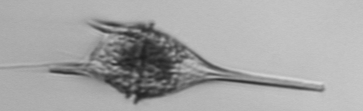
Label: Tripos_lineatus